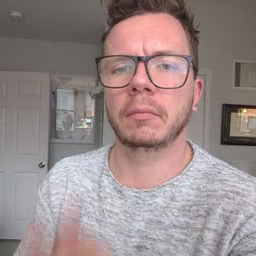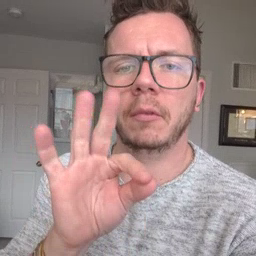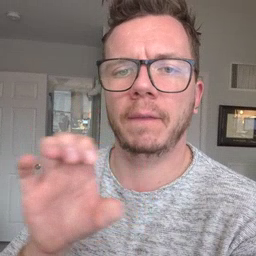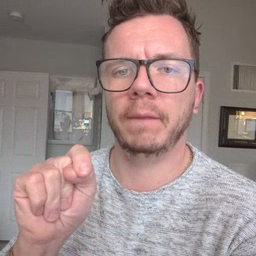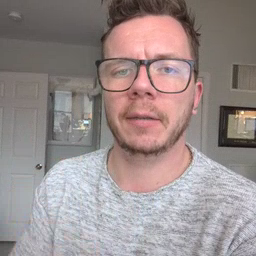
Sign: feet